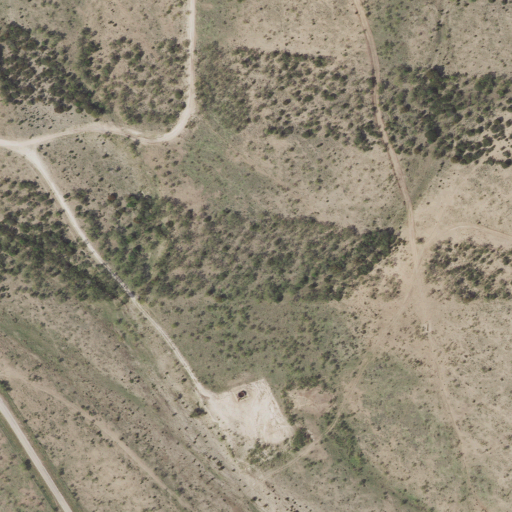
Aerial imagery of valley in Texas named Son Chapman Draw containing shrub, open development, low intensity development, and medium intensity development